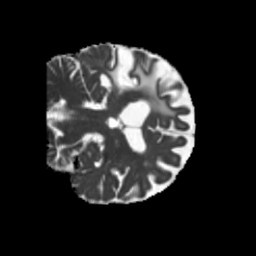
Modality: MD
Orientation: coronal
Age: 52
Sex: male
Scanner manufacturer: siemens
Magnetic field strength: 3 T
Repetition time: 5.25 s
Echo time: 0.08 s